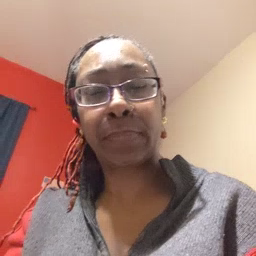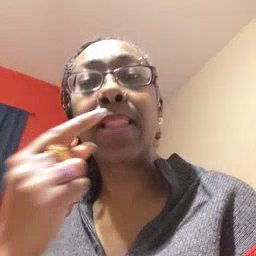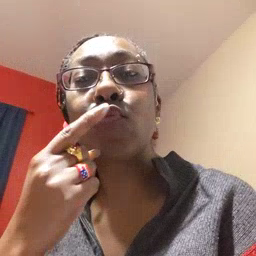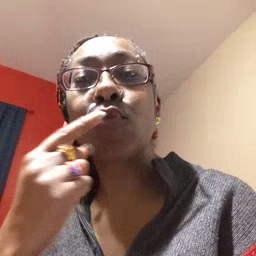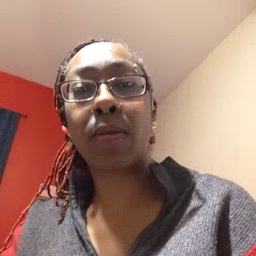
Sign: lips